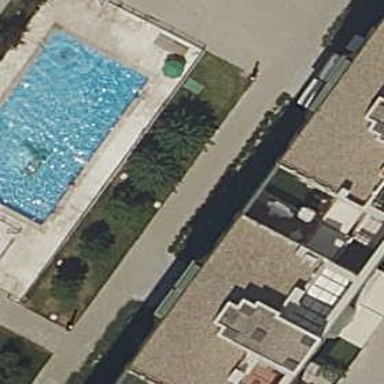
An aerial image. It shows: Swimming pool located in leisure land.